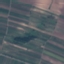
Land use / land cover: PermanentCrop